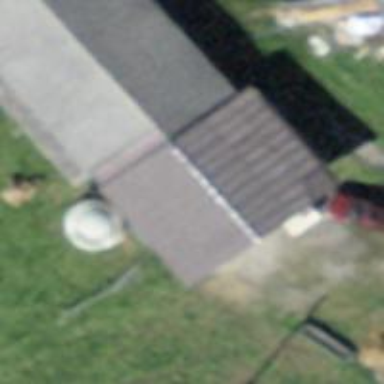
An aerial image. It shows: Cabin.